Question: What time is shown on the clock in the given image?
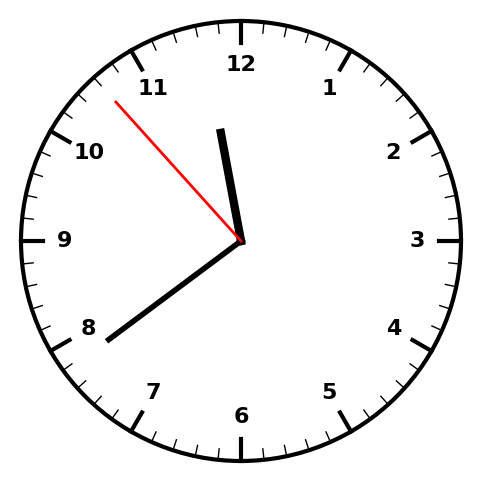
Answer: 11:38:53